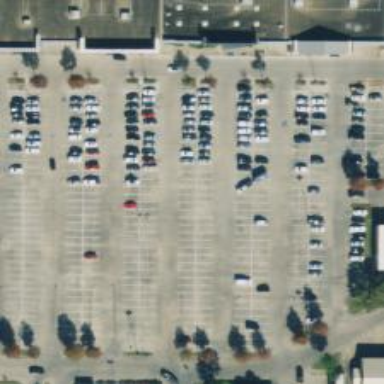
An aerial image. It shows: Parking space.